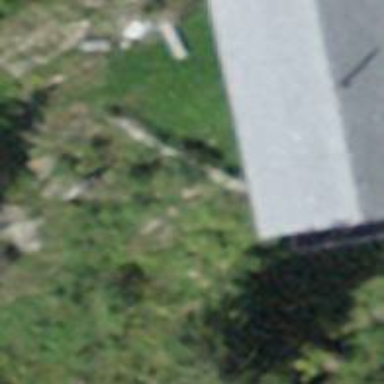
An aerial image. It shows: Cabin.